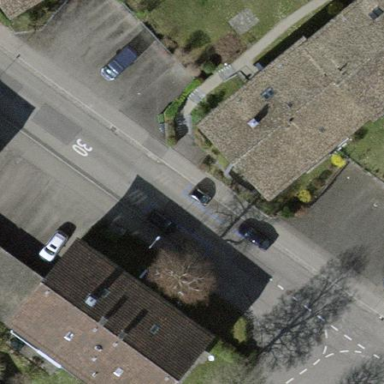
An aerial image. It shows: Pitched roof building.